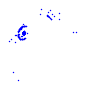
Particle: electron